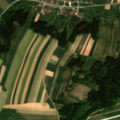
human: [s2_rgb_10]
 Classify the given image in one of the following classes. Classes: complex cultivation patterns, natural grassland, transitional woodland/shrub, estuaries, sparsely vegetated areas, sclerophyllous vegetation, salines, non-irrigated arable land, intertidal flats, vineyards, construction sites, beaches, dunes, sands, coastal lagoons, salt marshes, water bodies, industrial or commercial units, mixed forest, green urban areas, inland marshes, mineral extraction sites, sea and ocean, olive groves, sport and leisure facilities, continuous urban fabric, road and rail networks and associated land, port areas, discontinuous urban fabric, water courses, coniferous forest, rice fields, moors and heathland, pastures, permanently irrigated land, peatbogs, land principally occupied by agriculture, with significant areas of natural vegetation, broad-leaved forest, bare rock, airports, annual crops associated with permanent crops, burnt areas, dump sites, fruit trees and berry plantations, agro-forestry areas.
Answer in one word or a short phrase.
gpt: non-irrigated arable land, complex cultivation patterns, coniferous forest, mixed forest